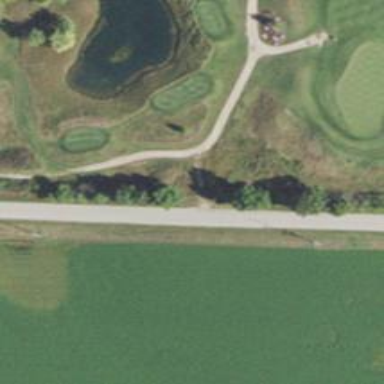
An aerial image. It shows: Path for both roads and golfers.